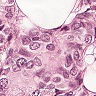
Metastatic tissue present: yes